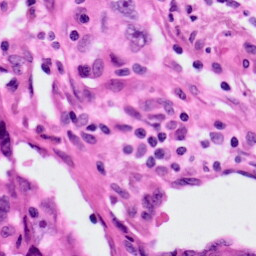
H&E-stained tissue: Lung